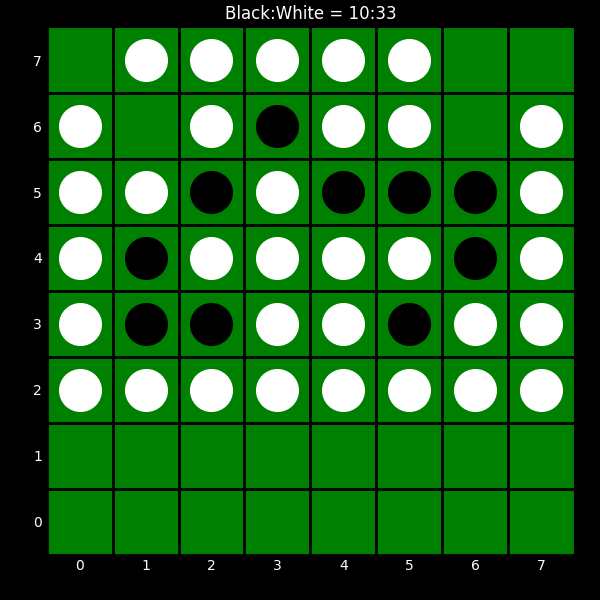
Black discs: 10
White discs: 33